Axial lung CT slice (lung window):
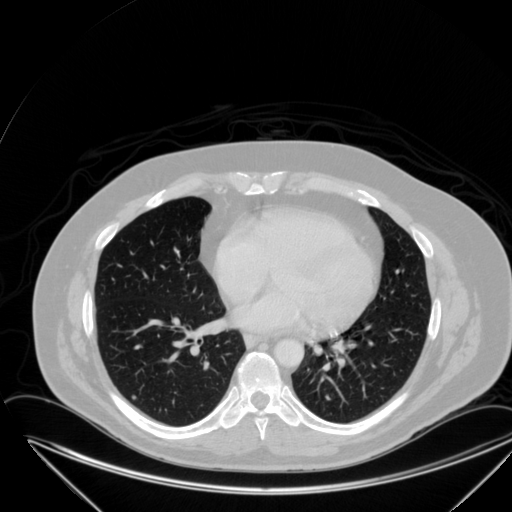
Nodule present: yes
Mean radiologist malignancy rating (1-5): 2.5